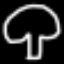
Label: mushroom